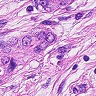
Metastatic tissue present: yes